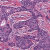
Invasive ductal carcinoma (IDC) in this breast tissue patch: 1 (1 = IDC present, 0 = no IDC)